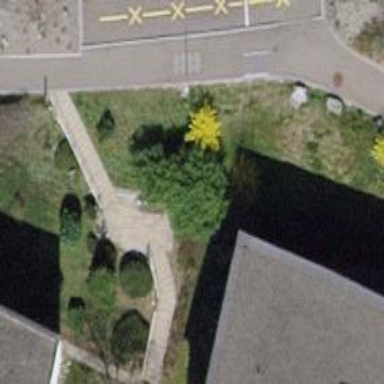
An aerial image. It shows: Concrete steps.